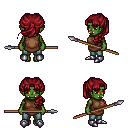
a pixel art fantasy rpg character, female body template, orc, green skin, brown tunic, teal pants, brunette princess hairstyle, metal boots, spear, four views (front, back, left, right), 2x2 character sprite sheet, small pixel art, hard edges, no anti-aliasing